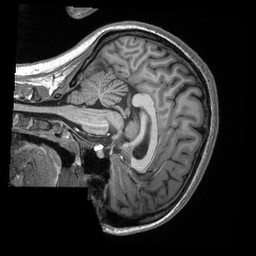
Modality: T1w
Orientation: sagittal
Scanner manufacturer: siemens
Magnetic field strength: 3 T
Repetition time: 2.3 s
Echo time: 0.00308 s